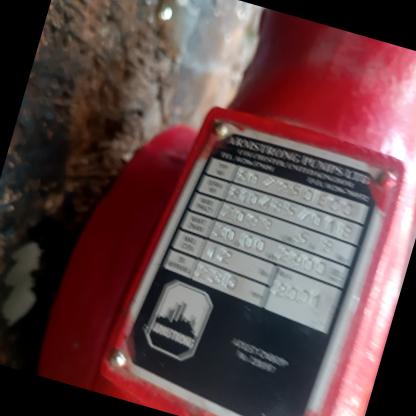
Klasa: tabliczka-znamionowa